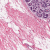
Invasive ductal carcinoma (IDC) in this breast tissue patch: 0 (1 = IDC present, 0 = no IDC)